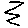
Label: zigzag